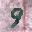
Label: 9